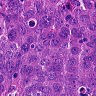
Metastatic tissue present: yes